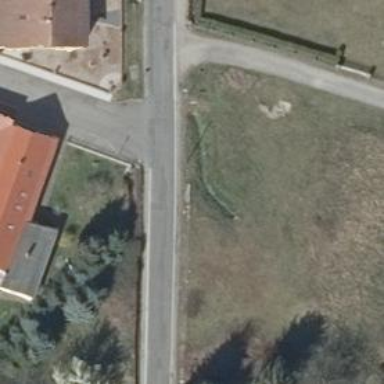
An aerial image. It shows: Asphalt road classified as tertiary.